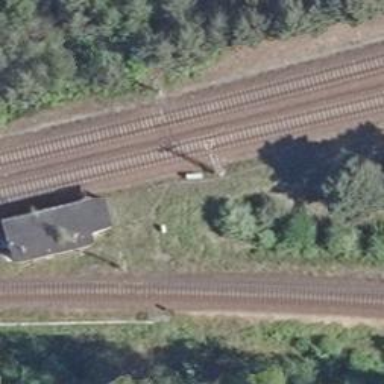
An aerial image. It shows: Railway with electrified contact lines.